Field crop: maize
Growth stage: 2
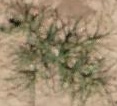
Species: salsola